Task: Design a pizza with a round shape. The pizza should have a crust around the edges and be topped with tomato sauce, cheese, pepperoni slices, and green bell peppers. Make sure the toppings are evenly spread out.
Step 38:
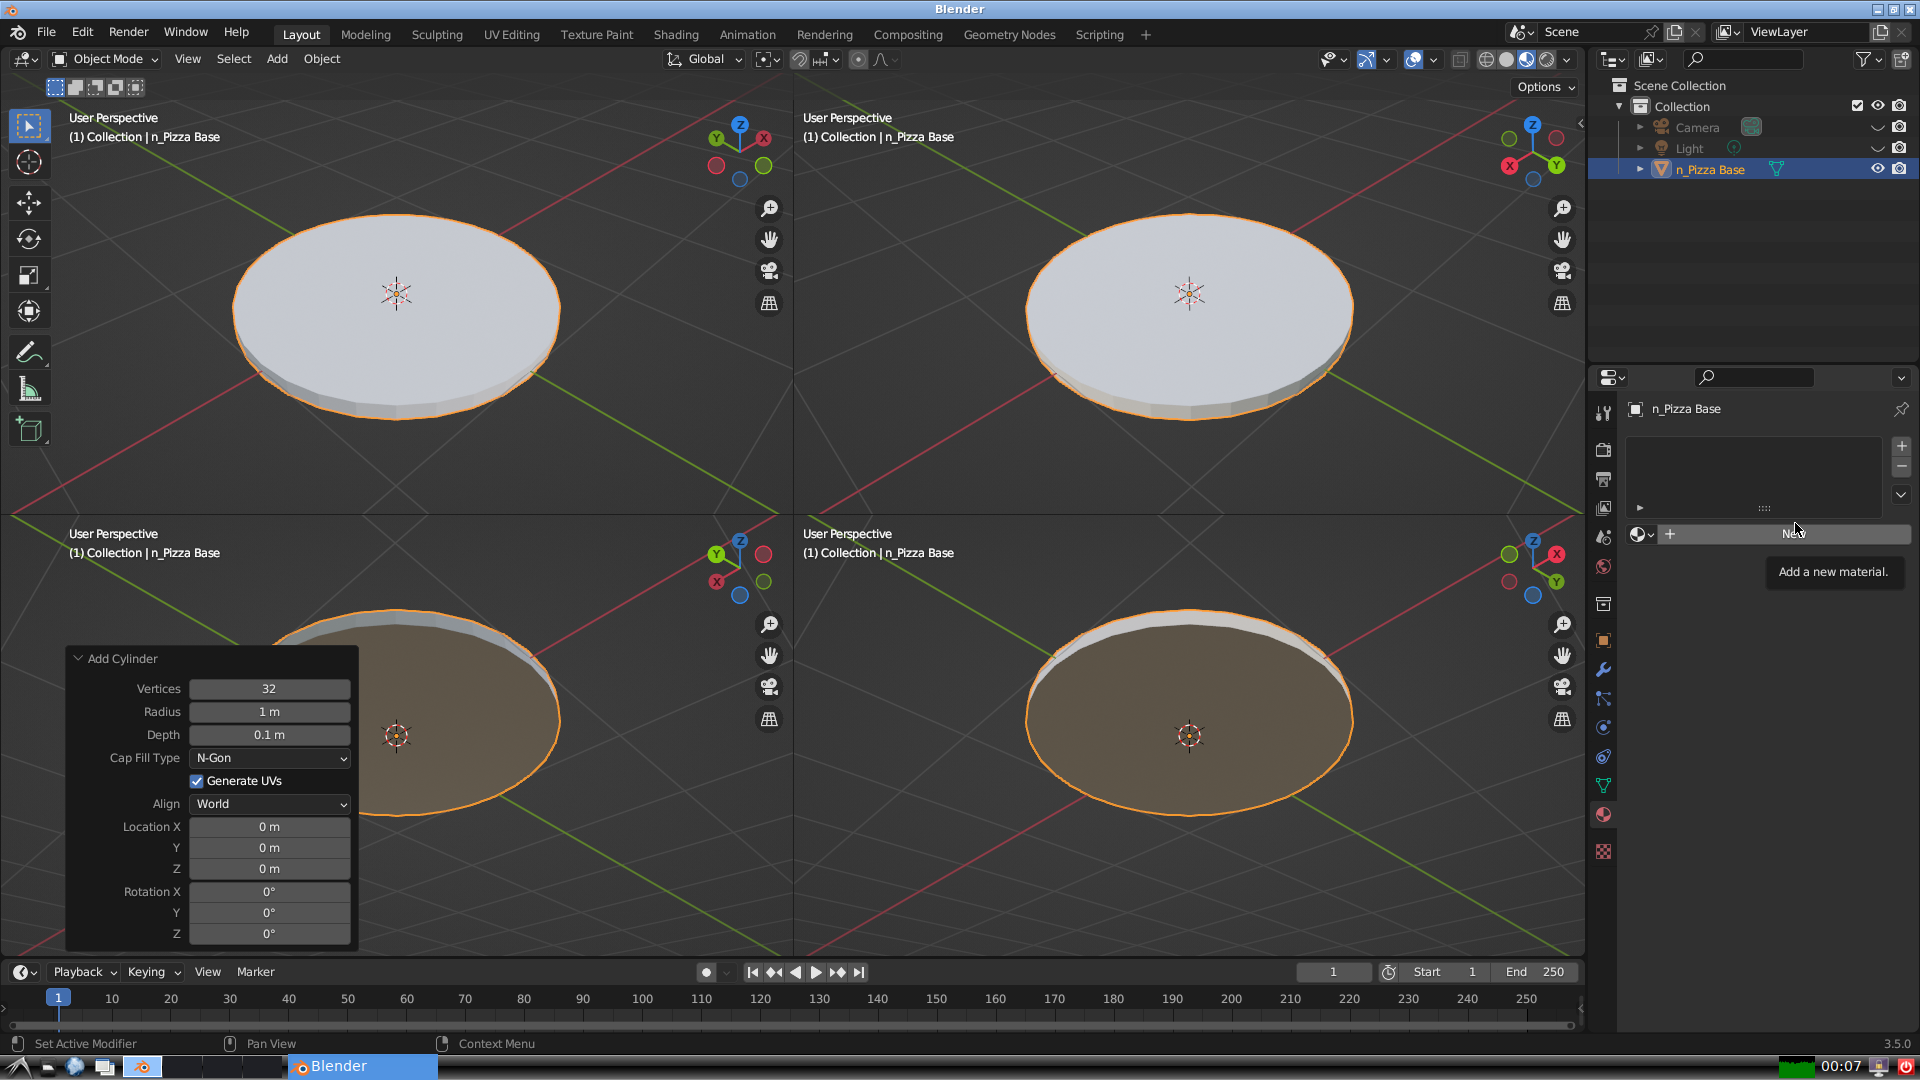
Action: click: no